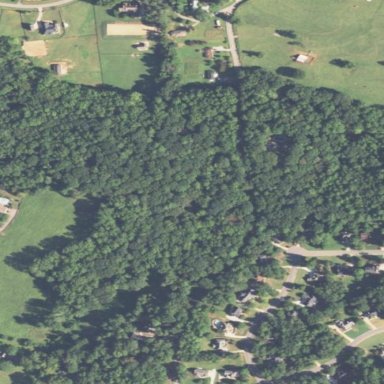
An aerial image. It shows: Serene woodland landscape.